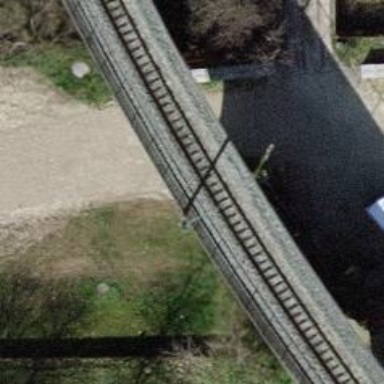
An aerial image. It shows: Narrow-gauge railway bridge with electrified contact lines over single track.